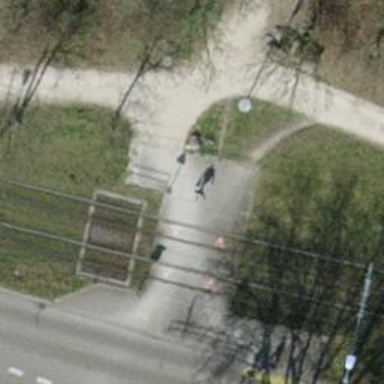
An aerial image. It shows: Tram crossing on the railway.